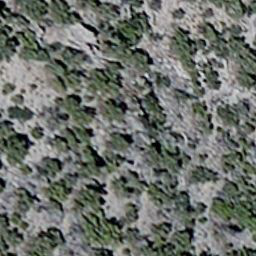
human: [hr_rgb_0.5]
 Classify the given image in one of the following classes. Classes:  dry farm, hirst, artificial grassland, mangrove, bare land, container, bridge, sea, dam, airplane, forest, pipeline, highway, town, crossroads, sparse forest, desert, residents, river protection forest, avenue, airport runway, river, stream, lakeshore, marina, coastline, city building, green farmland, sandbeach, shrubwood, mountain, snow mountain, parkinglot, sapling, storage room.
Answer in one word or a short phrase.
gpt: sparse forest